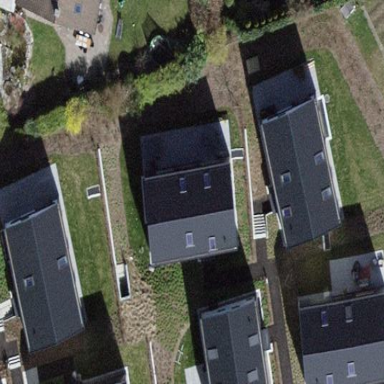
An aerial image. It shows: Gabled roofed apartment building with black roof.